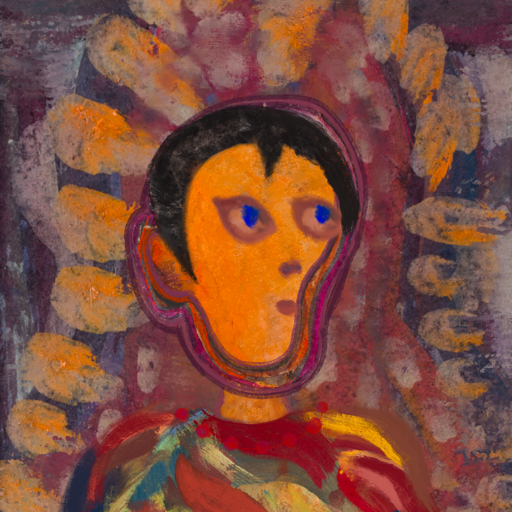
Background: Doll, Head And Neck Side: Hypocrite_w_Hair, Face Side: Mother_And_Son_Mother, Bust: Mother_And_Son_Son, Hair Side: Roy_Bahadur, Head Accessory: Blank, Second Necklace: Blank, Necklace: Irani_3, Baby: Blank